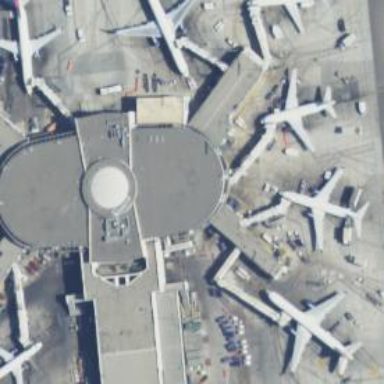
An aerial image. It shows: Airport gate.